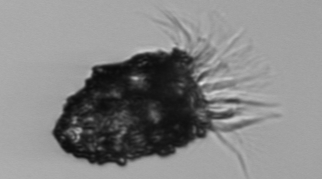
Label: Stenosemella_pacifica